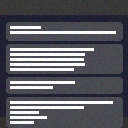
Screen state: on